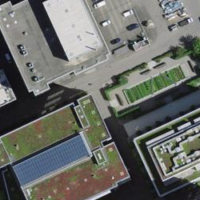
EUNIS habitat code: 54
Species observed at this site:
Digitalis purpurea
Bistorta officinalis